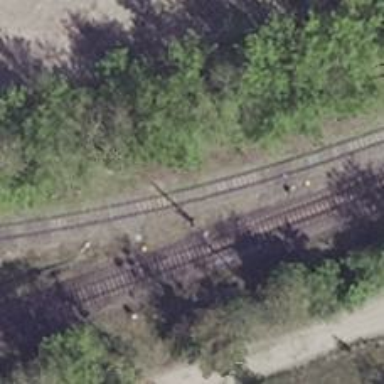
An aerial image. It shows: Railway yard in service.